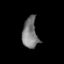
Tissue: prostate
Cell type: B cells
Senescence score: 0.748
Nuclear area (px): 460
Mean DAPI intensity: 123.002